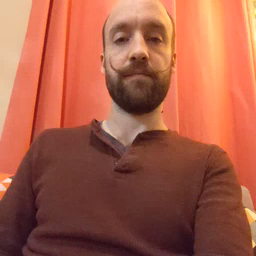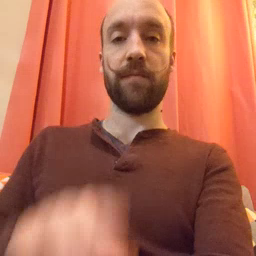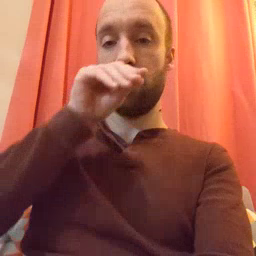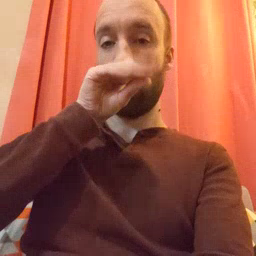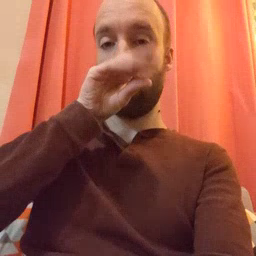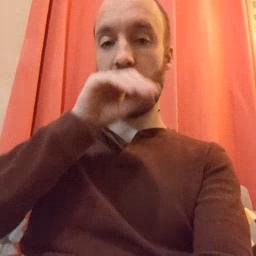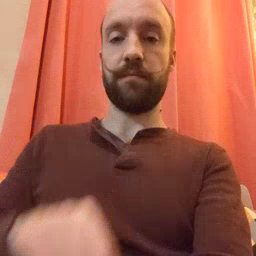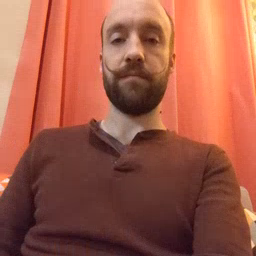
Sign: goose